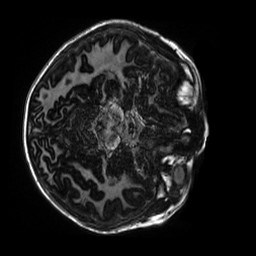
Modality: MP2RAGE
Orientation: axial
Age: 9
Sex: male
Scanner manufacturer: siemens
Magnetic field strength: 3 T
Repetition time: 4 s
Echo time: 0.00303 s